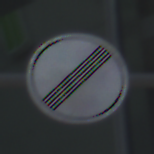
Verkehrszeichen: EndeSaemtlicherBegrenzungen
Umgebung: Outdoor, Urban
Tageszeit: MorningAfternoon
Wetter: PartlyCloudy
Licht: Natural
Jahreszeit: NotSpecified
Kontrast: HighContrast